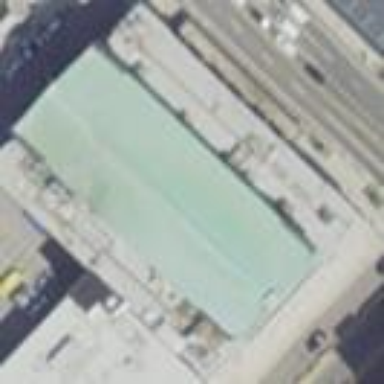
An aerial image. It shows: Theatre building with flat concrete roof.